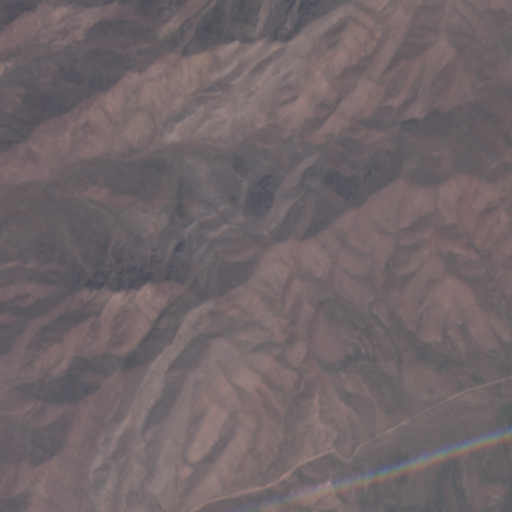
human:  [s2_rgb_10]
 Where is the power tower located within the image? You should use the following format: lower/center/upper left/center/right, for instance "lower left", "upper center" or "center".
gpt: The power tower is located in the lower right of the image.
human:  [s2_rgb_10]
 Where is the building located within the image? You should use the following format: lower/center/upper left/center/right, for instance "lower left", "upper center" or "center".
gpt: The building is located in the lower right of the image.
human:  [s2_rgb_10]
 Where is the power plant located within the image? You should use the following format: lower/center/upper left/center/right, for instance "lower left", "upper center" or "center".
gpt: There is no power plant in the image.